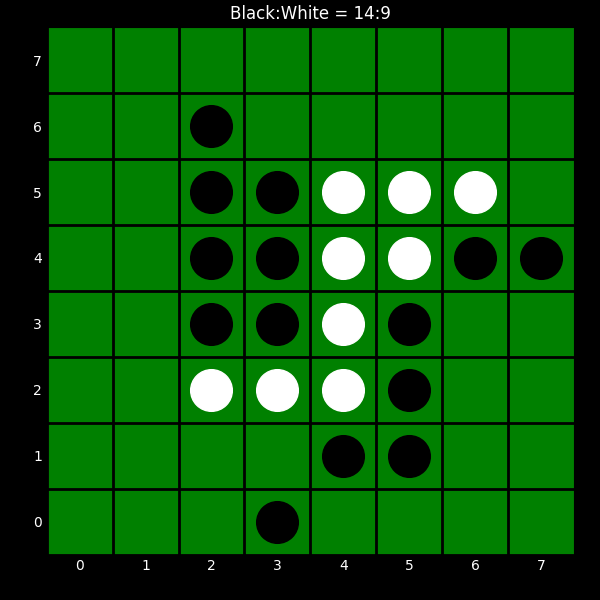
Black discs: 14
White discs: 9